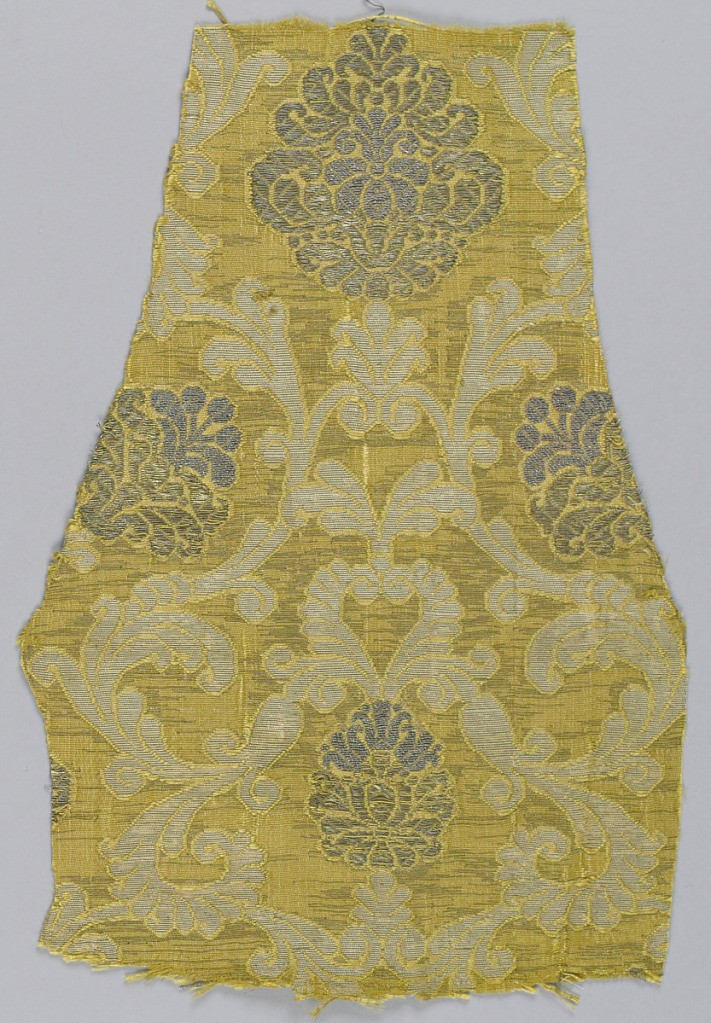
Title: Fragment
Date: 16th century
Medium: silk, silver foil, silk core wrapped with silver foil Technique: compound twill, supplementary weft
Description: Gold-colored silk ground with extra weft of flat silver strips. Symmetrical design of swinging acanthus branches enclosing palmettes which are brocaded in silver thread. White silk extra weft appears in acanthus foliage areas.